Aerial crown-view tile of a tropical tree (Barro Colorado Island, Panama), acquired 20250124:
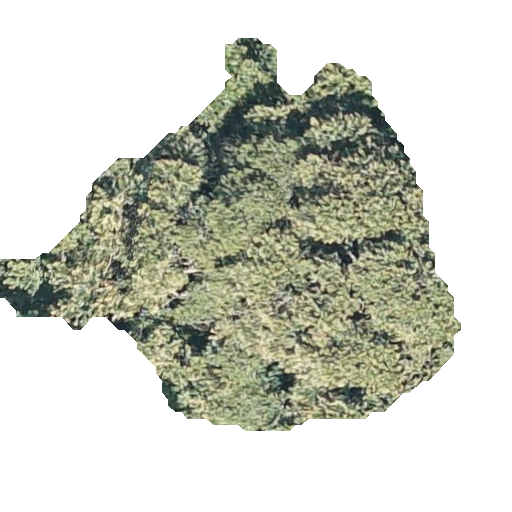
Species: Luehea seemannii
GBIF accepted scientific name: Luehea seemannii
Crown area: 159.484 m²